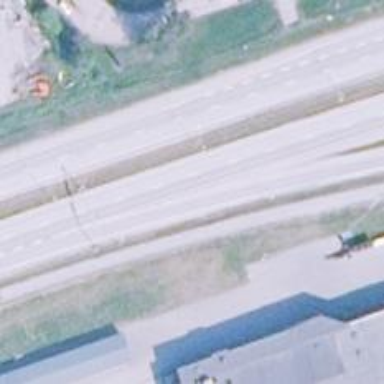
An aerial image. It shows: Asphalt cycleway.